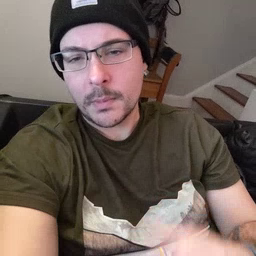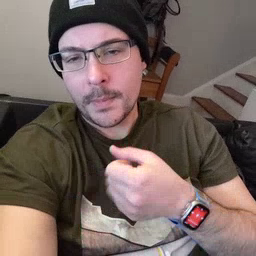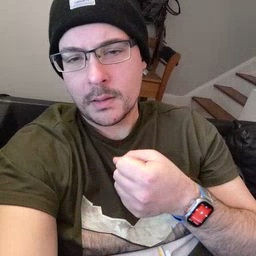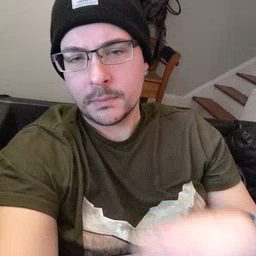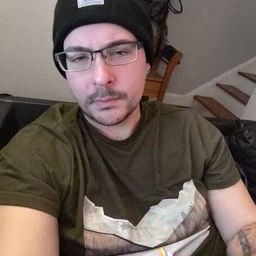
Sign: milk